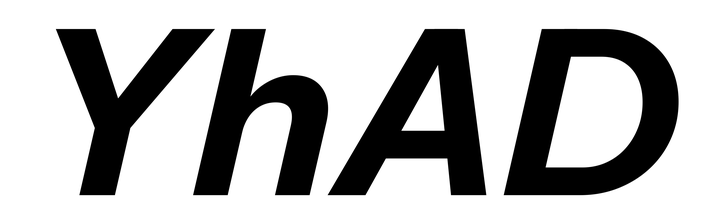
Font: InstrumentSans-Italic_Bold_Italic